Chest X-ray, PA view. Patient: 44 years old, sex M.
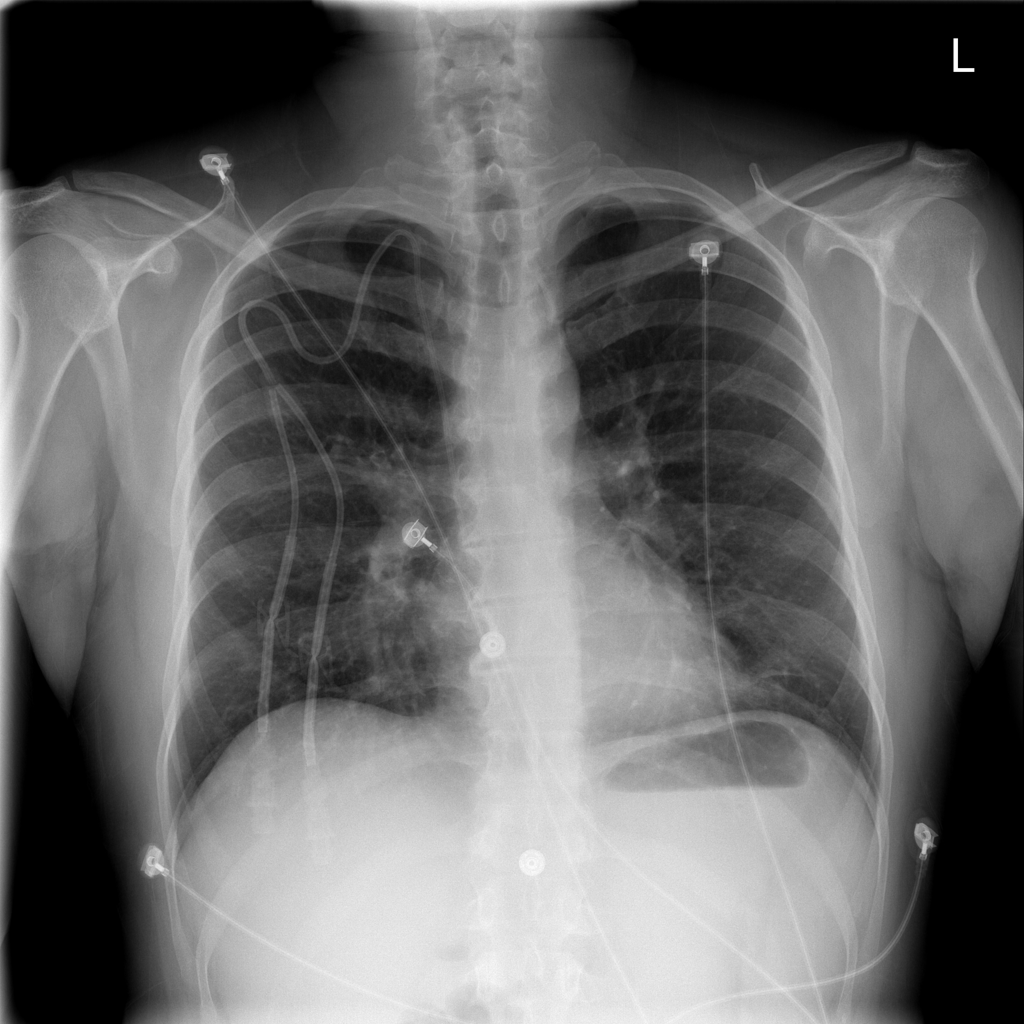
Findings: No Finding